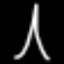
Label: The Eiffel Tower